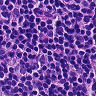
Metastatic tissue present: no